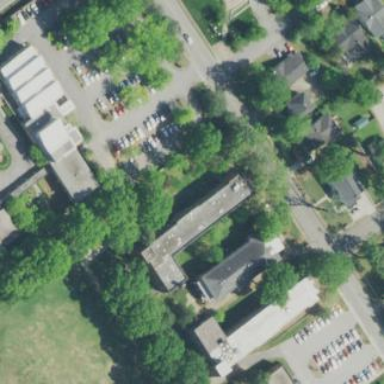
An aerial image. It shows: View of university building.